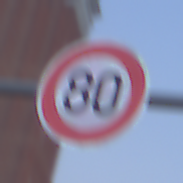
Verkehrszeichen: Geschwindigkeit80
Umgebung: Outdoor, Urban
Tageszeit: Dawn
Wetter: Clear
Licht: Natural
Jahreszeit: NotSpecified
Kontrast: LowContrast